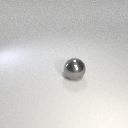
large gray metal sphere